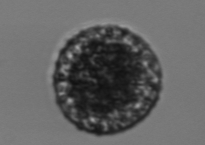
Label: Vicicitus_globosus